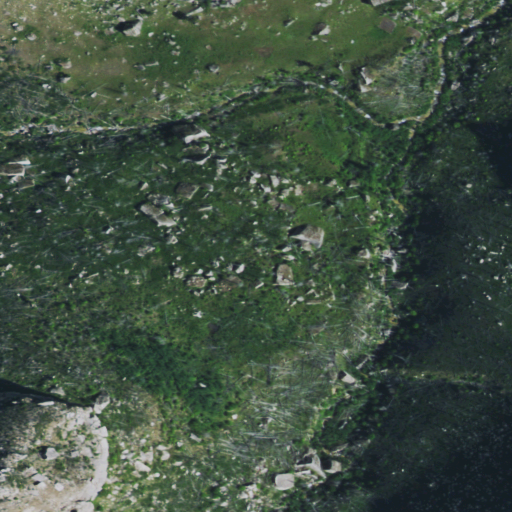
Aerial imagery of valley in Wyoming named Dark Canyon containing shrub and grassland